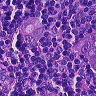
Metastatic tissue present: yes